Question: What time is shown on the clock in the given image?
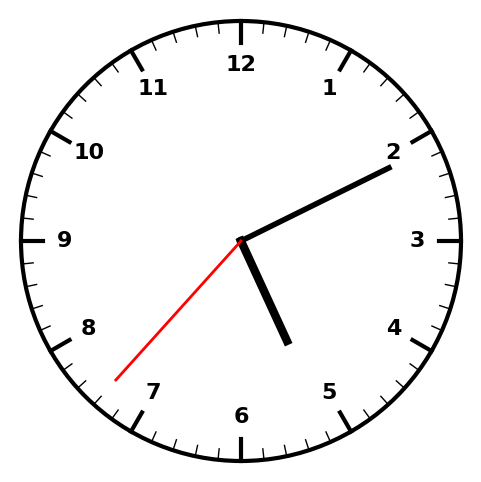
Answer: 05:10:37